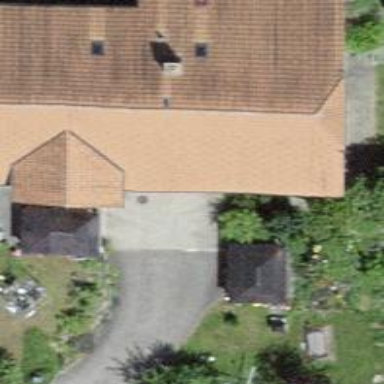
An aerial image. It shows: Simple house.